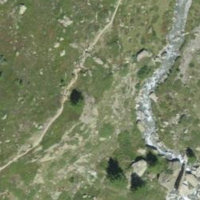
EUNIS habitat code: 23
Species observed at this site:
Oenanthe oenanthe
Gypaetus barbatus
Falco subbuteo